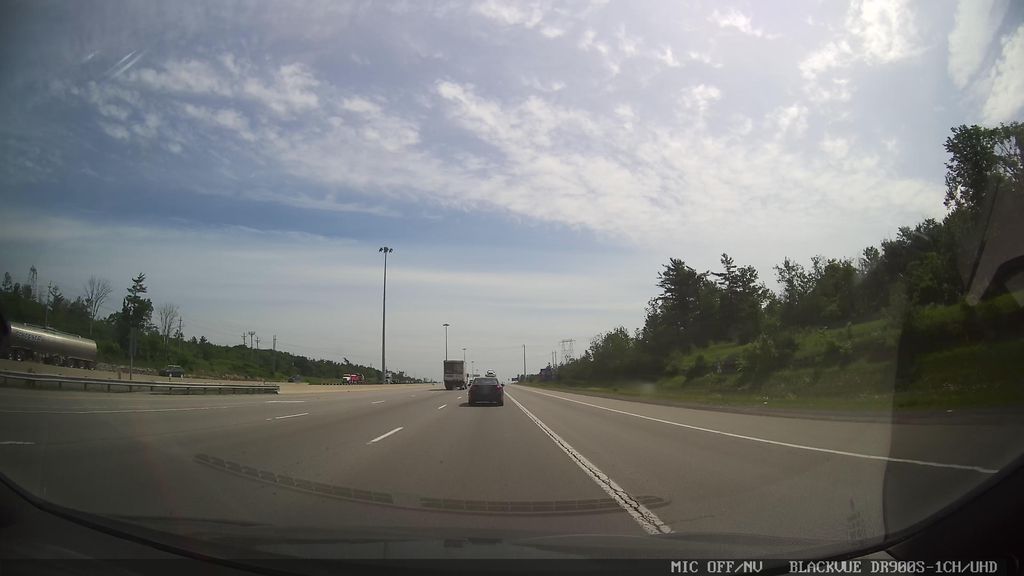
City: ottawa-gatineau